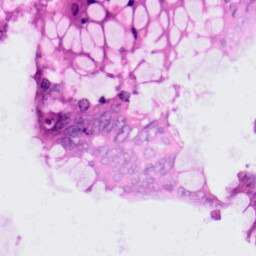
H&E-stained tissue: Colon